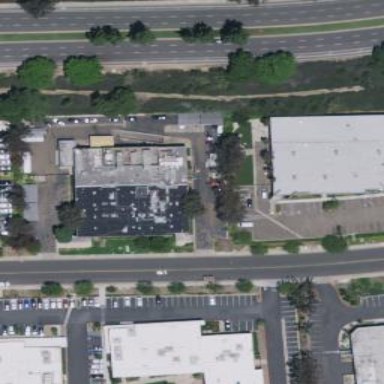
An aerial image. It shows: Industrial building.